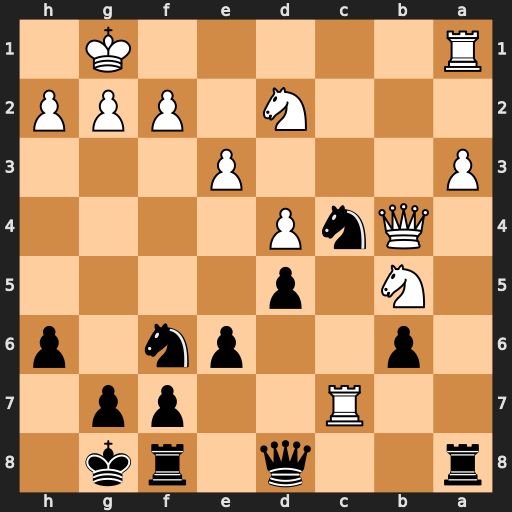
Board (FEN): r2q1rk1/2R2pp1/1p2pn1p/1N1p4/1QnP4/P3P3/3N1PPP/R5K1
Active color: b
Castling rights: -
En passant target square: -
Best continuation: Nxd2 Qxd2 Ra5 a4 Rxb5